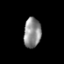
Tissue: prostate
Cell type: T cells
Senescence score: 0.258
Nuclear area (px): 502
Mean DAPI intensity: 141.926